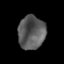
Tissue: prostate
Cell type: Myeloid cells
Senescence score: 0.2439
Nuclear area (px): 878
Mean DAPI intensity: 91.247